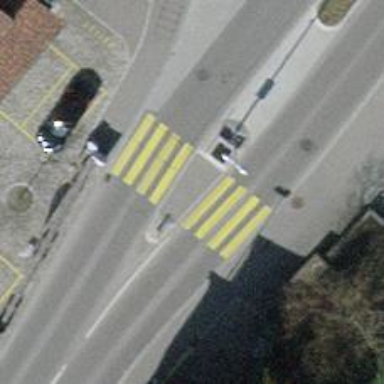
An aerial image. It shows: Asphalt footway with marked crossing that includes pedestrian island.